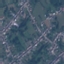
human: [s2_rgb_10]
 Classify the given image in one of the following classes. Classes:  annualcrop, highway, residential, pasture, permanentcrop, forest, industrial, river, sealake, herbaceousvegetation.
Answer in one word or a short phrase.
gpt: Residential